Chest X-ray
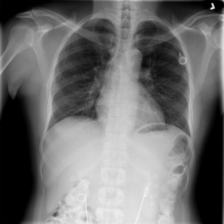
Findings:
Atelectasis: negative
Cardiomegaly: negative
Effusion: negative
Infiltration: negative
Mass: negative
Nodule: negative
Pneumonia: negative
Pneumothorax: negative
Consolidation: negative
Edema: negative
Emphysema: negative
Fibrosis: negative
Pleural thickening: negative
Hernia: negative